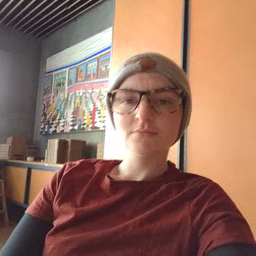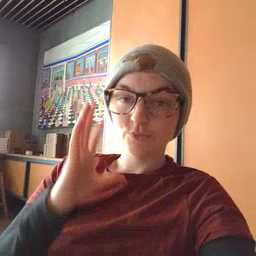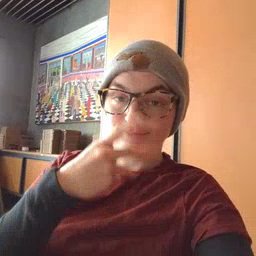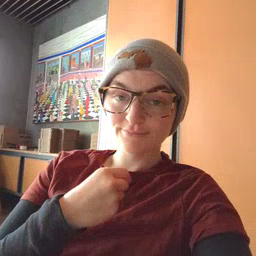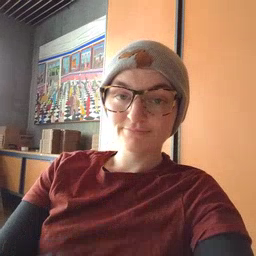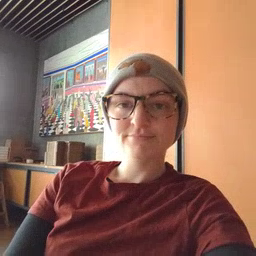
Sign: pretty